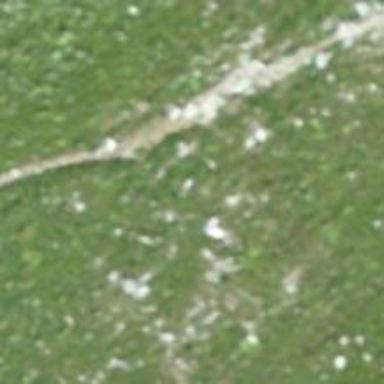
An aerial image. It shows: Path on the ground.